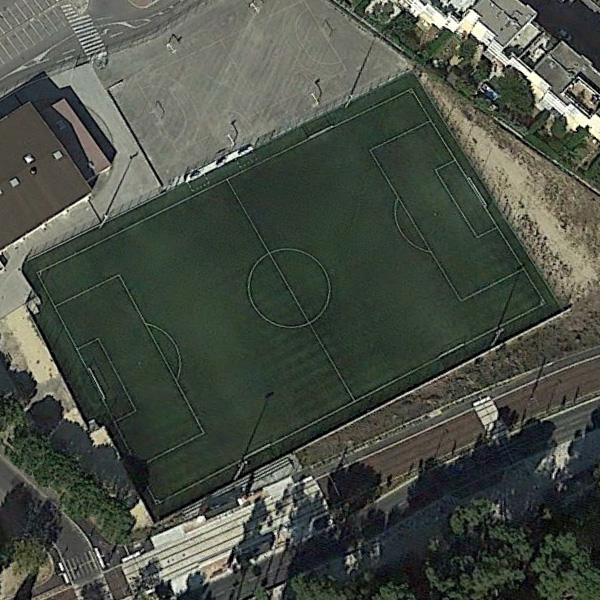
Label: Playground